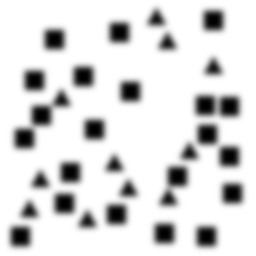
Squares: 21
Triangles: 11
Stars: 0
Total shapes: 32